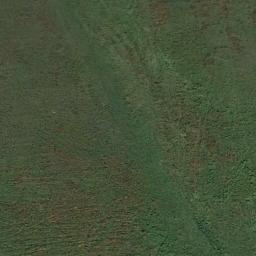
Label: meadow